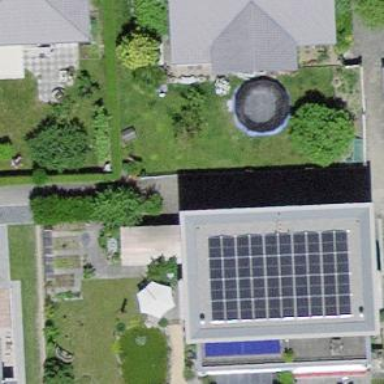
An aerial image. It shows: Flat roof terrace building.